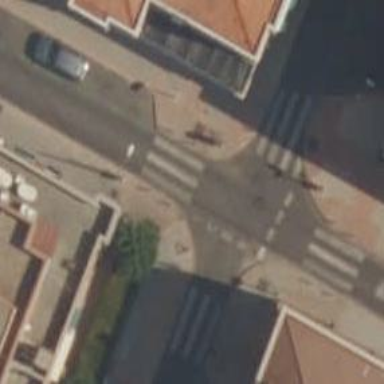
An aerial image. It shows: Uncontrolled zebra crossing on the road.